Interaction volume radius: 5 \u00c5
Interaction volume height: 35 \u00c5
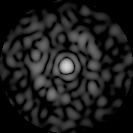
Disorder parameter: 0.7944